Question: Currently I am working on automation of Youtube with Python and Selenium, after searching on Youtube.
I want to select from the searched video per user demands i.e first video, the second or third video, etc.
But I tried almost all selectors, they have the same attributes, they play the first video. So if you have any solution then reply.
Thanks in advance!
The diagram is attached below:)
CODE:
'''
select_video1=driver.find_element_by_xpath('//*[@id="video-title"]/yt-formatted-string')
select_video1.click()
'''
The diagram:

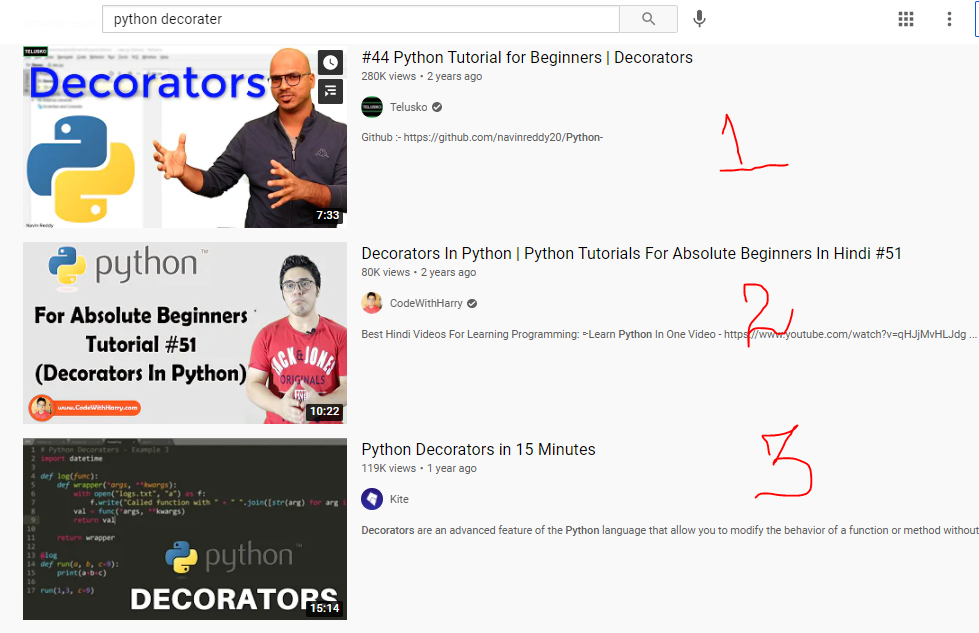
Answer: The below should work:
'''
driver.get("https://www.youtube.com/results?search_query=decorater")
video_number = 2
driver.find_element_by_xpath(f"(//a[@id='video-title'])[{video_number}]").click()
'''
This uses <URL> so you can make the value dynamic. Just change 'video_number' to whichever video you want to play in the list